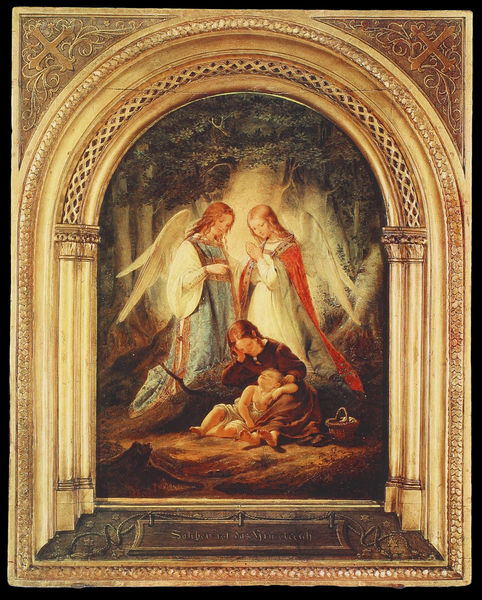
Titel: Die Schutzengel
Künstler: Julius Hübner
Institution: Berlin, Nationalgalerie
Schlagwörter: blau, flügel, gemälde, bäume, mädchen, frau, licht, rot, rahmen, goldrahmen, gold, kind, mutter, wald, engel, zwei, rundbogen, korb, leuchten, maria, henkelkorb, jesuskind, bogenfeld, himmlische heerscharen